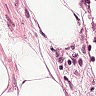
Metastatic tissue present: no